四年级 · 算术
胖胖的爸爸头了 3 箱饮料, 一共要付多少钱?

每罐4元
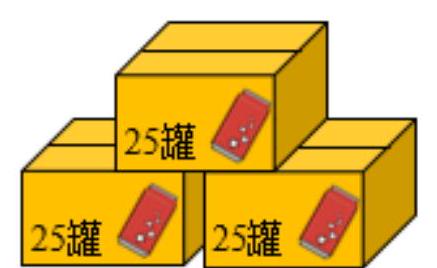
答案: 解300 元

【分析】根据题意可知, 每罐的单价 $\times$ 每箱饮料的罐数 $\times$ 购买的箱数 $=$ 一共要付的钱数, 据此列式解答。

【详解】 $4 \times 25 \times 3$

$=100 \times 3$

$=300$ （元）

答: 一共要付 300 元。

【点睛】本题考查整数的连乘解决实际问题, 注意在列式计算时观察数据的特点尽量能得到简便计算。